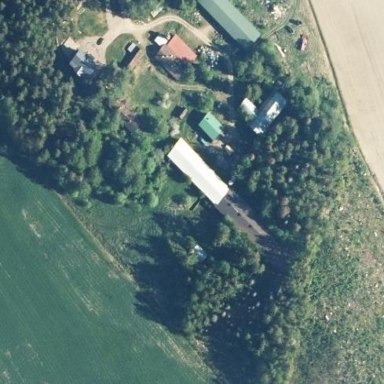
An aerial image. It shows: Farm auxiliary building.